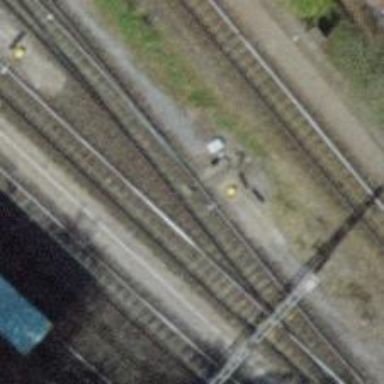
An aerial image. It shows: Railway track with electrified contact lines. This is siding track.